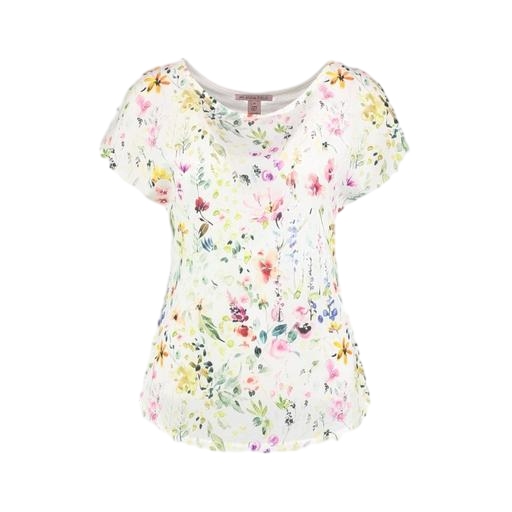
multicolor floral-print t-shirt only macy, floral mix t-shirt, white plus size mixed floral-print t-shirt, white background